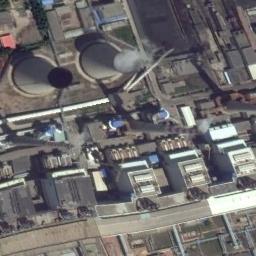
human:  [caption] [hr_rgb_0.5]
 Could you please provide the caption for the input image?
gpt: There is a thermal power station that is emitting smoke between two roads .

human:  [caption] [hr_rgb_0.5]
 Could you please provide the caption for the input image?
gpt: There are plant and machinery in the thermal power station, there are two cooling towers, one is steaming .

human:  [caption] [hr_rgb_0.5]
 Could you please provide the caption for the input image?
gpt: Many buildings of different shapes are next to the thermal power station .

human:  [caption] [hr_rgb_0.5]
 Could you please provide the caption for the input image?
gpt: The thermal power station is next to some buildings with white mist above .

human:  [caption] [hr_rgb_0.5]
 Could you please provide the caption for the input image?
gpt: There are some buildings and two chimneys on the thermal power station .